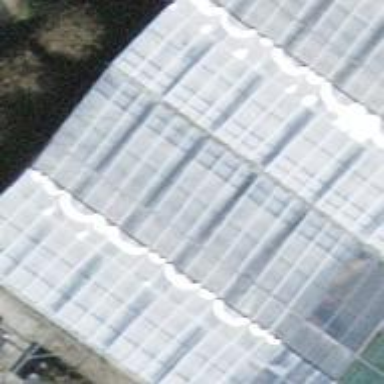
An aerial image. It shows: Garden center.